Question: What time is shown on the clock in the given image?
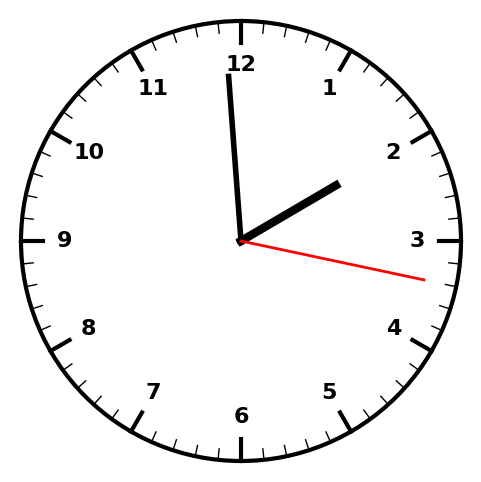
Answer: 01:59:17